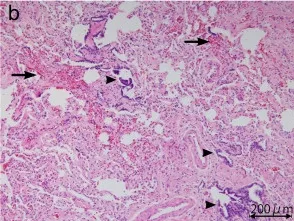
Histopathology of the resected lung tissue. (b) Photomicrograph (hematoxylin-eosin stain; original magnification, x10) shows alveolar wall thickening with fibrosis, and congestion(arrows). Alveolar bronchiolizations are also seen (arrowheads).
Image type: pathology (h&e)